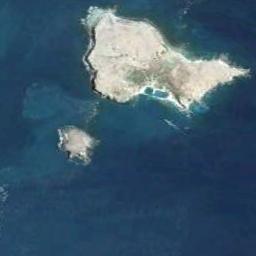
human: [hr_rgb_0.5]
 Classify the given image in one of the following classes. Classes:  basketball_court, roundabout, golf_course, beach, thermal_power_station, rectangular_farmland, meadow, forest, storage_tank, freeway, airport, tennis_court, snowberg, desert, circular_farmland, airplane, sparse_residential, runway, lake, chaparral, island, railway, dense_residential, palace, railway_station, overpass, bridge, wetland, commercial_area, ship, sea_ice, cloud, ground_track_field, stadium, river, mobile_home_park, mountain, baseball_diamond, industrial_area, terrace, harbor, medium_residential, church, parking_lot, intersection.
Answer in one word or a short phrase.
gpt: island